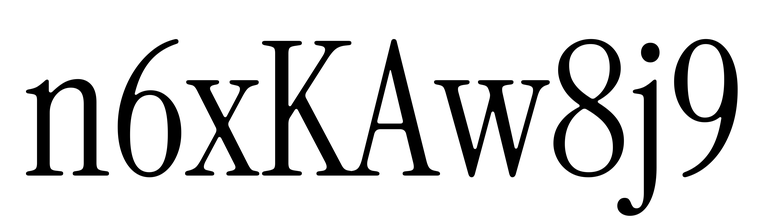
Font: InstrumentSerif-Regular